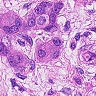
Metastatic tissue present: yes